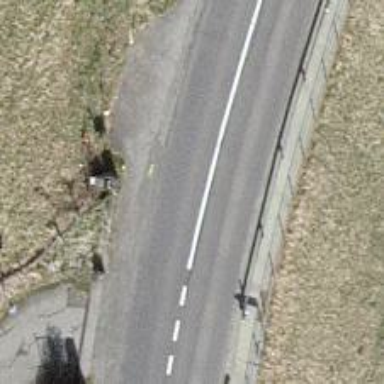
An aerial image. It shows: Concrete service road